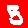
Digit: 5